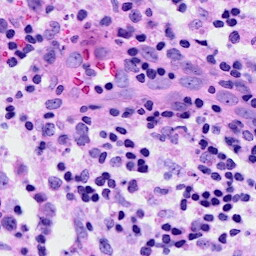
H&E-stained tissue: Breast